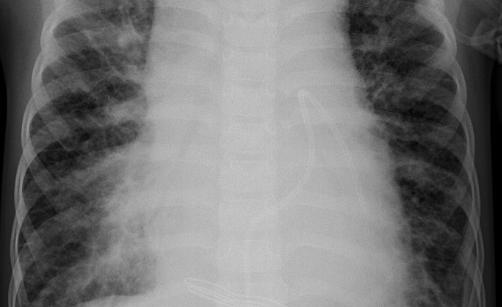
Diagnosis: PNEUMONIA